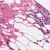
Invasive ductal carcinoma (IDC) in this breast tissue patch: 0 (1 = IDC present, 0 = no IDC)